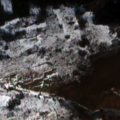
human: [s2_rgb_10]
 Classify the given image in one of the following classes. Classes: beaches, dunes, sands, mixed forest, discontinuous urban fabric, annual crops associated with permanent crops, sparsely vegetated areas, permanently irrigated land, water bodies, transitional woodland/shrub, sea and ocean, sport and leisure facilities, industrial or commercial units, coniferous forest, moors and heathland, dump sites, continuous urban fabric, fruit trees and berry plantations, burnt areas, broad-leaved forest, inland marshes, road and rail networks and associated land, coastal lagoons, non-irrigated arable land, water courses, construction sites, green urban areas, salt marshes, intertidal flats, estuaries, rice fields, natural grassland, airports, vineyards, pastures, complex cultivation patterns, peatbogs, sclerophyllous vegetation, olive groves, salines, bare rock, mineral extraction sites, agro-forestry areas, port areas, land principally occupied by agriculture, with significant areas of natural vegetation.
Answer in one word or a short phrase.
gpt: complex cultivation patterns, land principally occupied by agriculture, with significant areas of natural vegetation, broad-leaved forest, natural grassland, transitional woodland/shrub